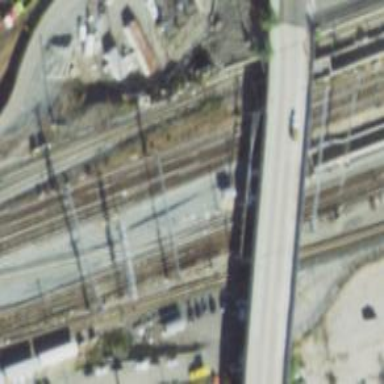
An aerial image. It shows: Contact line indicates electrification.